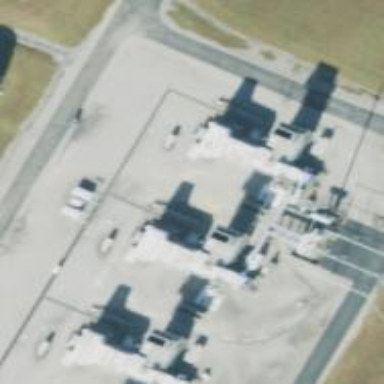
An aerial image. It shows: Generator powered by gas and oil.